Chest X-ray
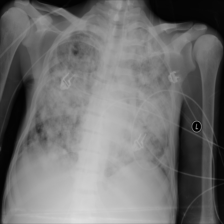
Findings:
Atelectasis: negative
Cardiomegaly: negative
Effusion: negative
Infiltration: negative
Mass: negative
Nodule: positive
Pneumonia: negative
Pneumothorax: negative
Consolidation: positive
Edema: negative
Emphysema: negative
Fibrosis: negative
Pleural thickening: negative
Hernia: negative